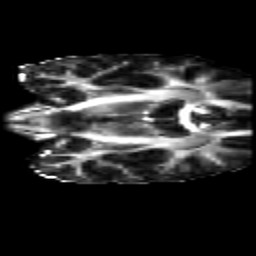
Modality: FA
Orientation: coronal
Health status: healthy
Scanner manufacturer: siemens
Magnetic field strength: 3 T
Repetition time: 10 s
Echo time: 0.092 s